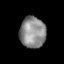
Tissue: prostate
Cell type: Endothelial cells
Senescence score: 0.3428
Nuclear area (px): 787
Mean DAPI intensity: 140.277